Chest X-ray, PA view. Patient: 87 years old, sex M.
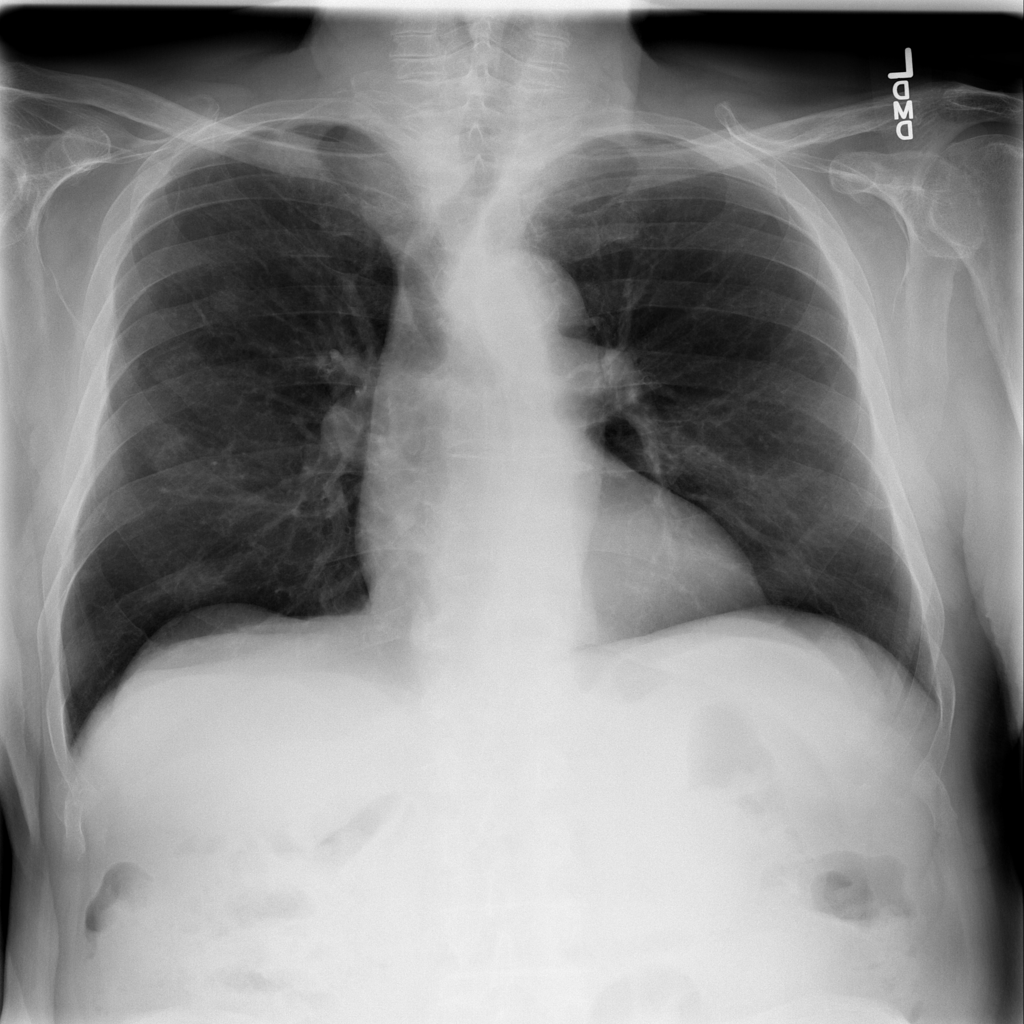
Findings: Mass